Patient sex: M
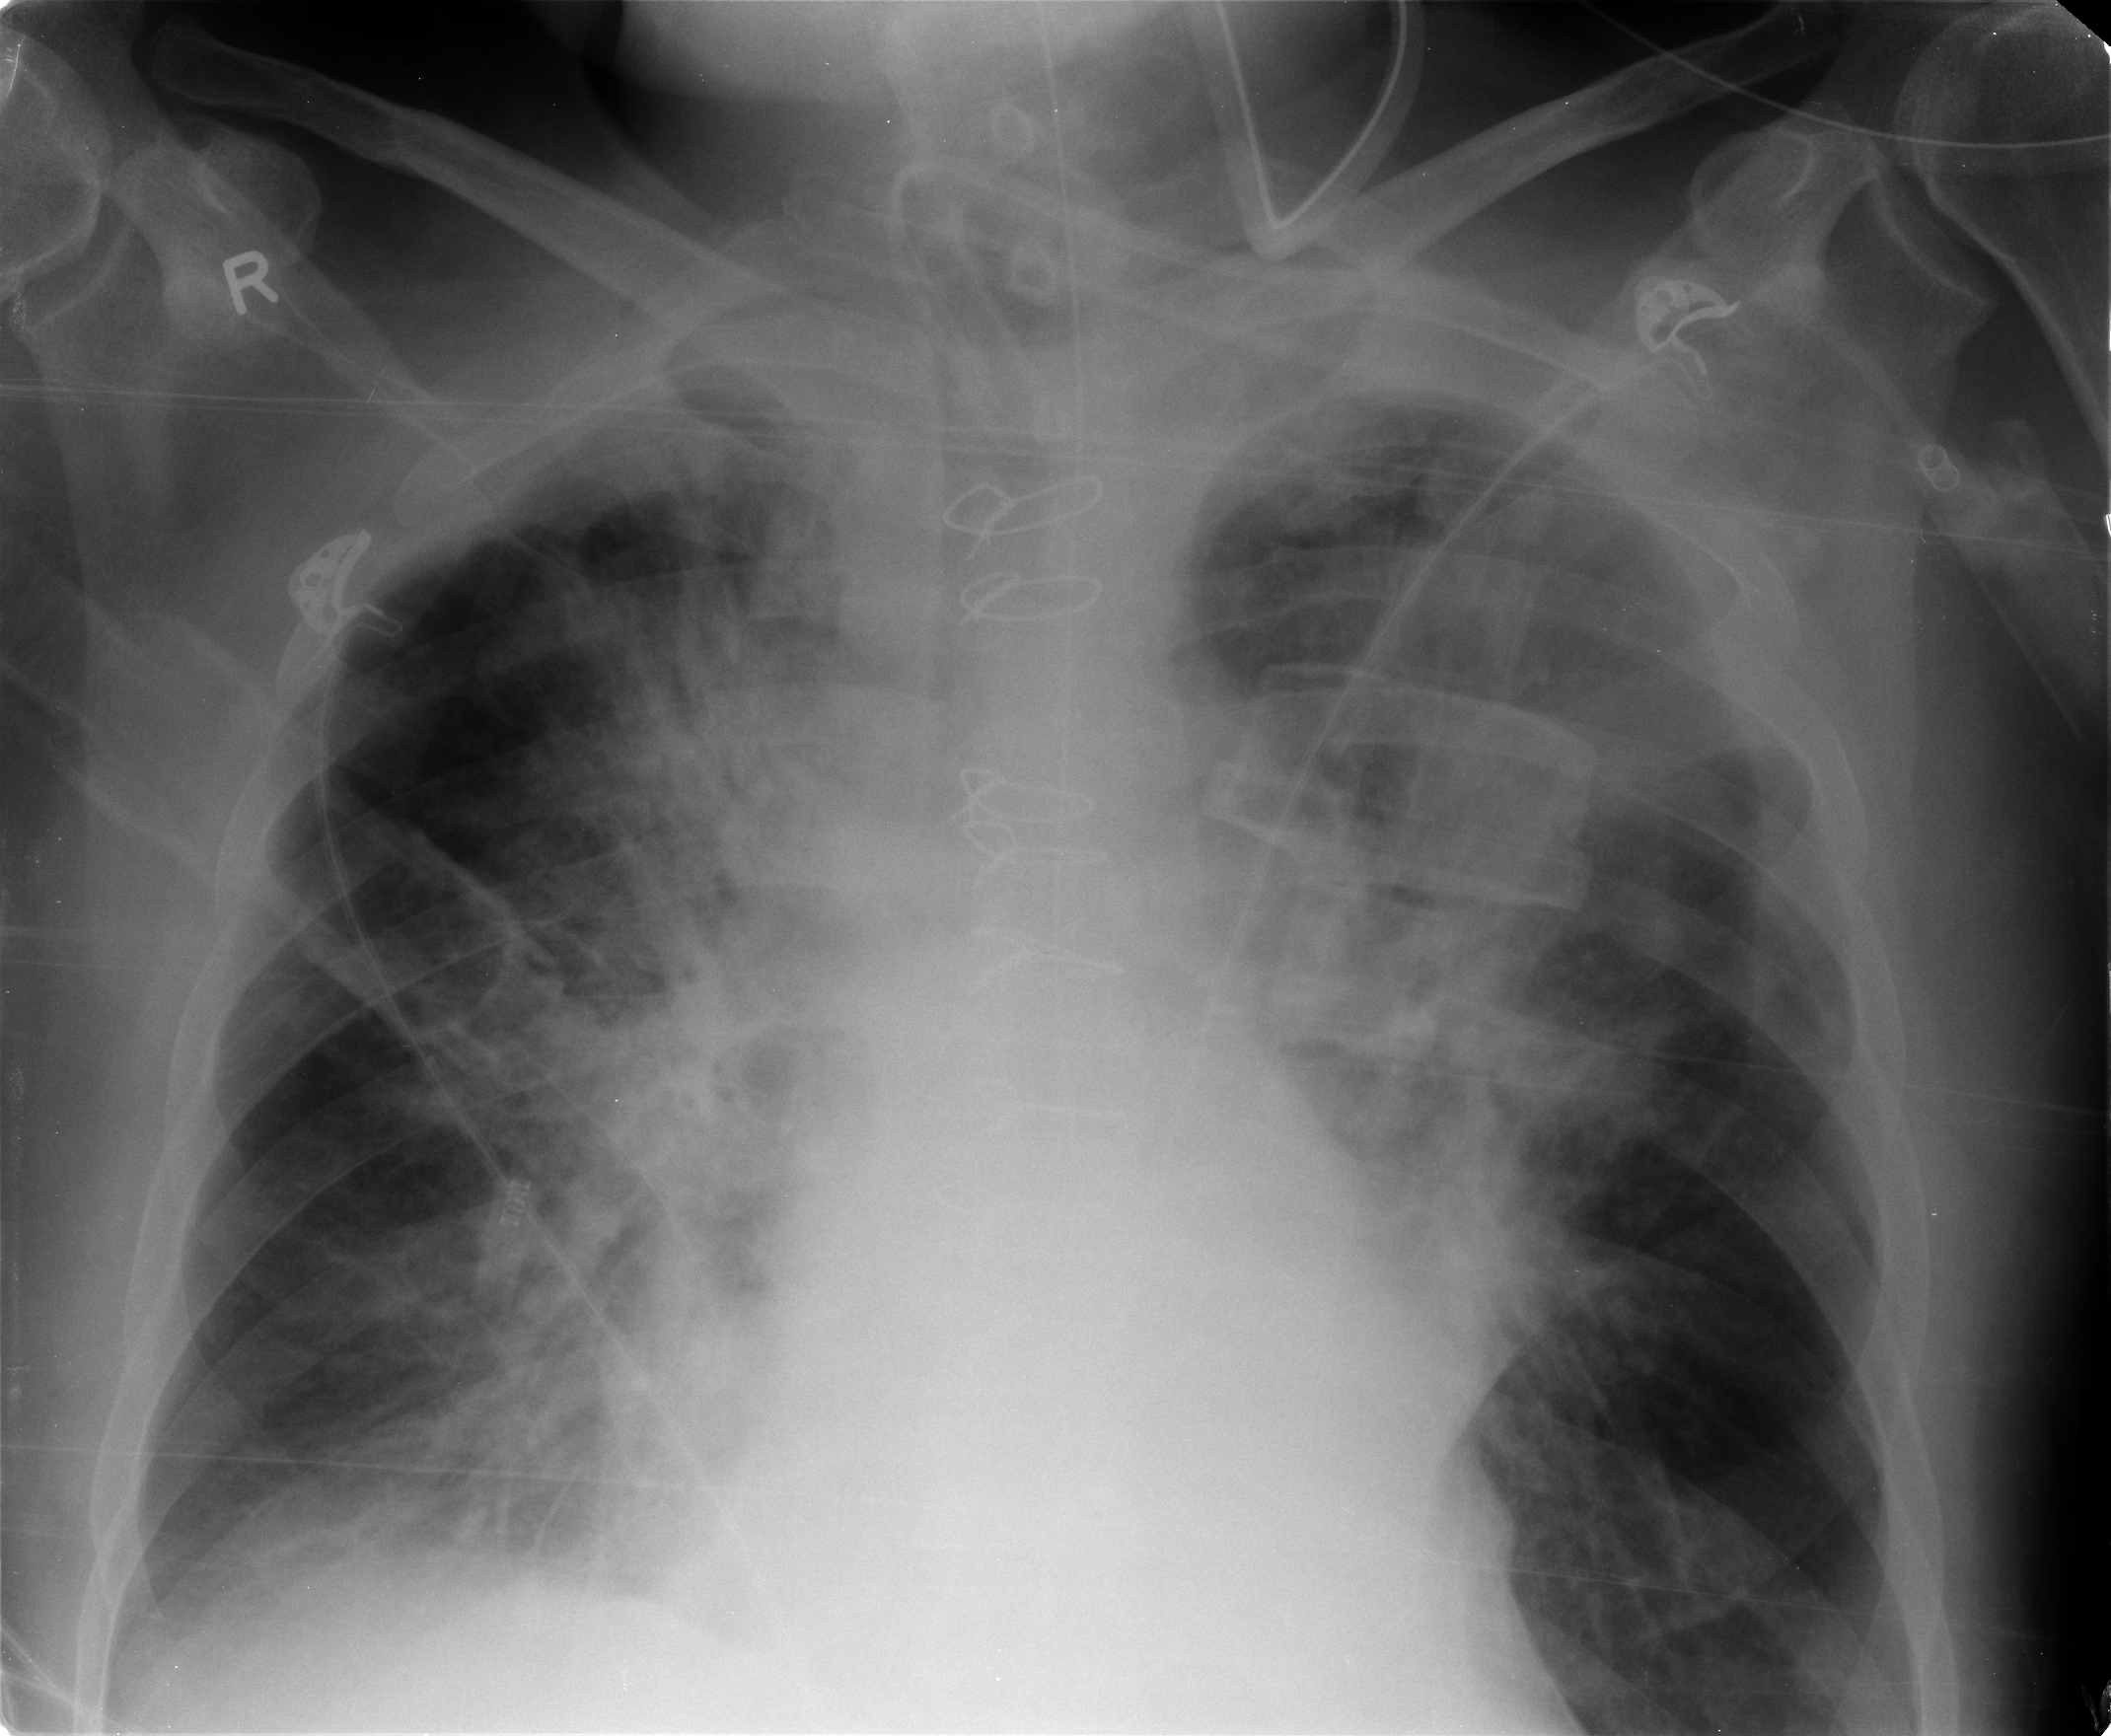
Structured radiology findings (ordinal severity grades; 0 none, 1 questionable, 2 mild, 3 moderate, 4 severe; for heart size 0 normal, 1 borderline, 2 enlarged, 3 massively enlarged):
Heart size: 3
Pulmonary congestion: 3
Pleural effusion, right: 2
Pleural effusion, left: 2
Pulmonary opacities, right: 4
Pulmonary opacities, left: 4
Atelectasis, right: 3
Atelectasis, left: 3